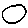
Label: circle